Field crop: tomato
Growth stage: 2
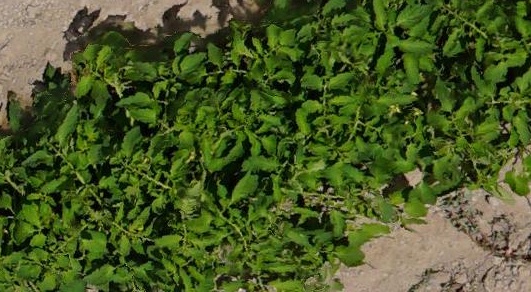
Species: tomato